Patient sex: F
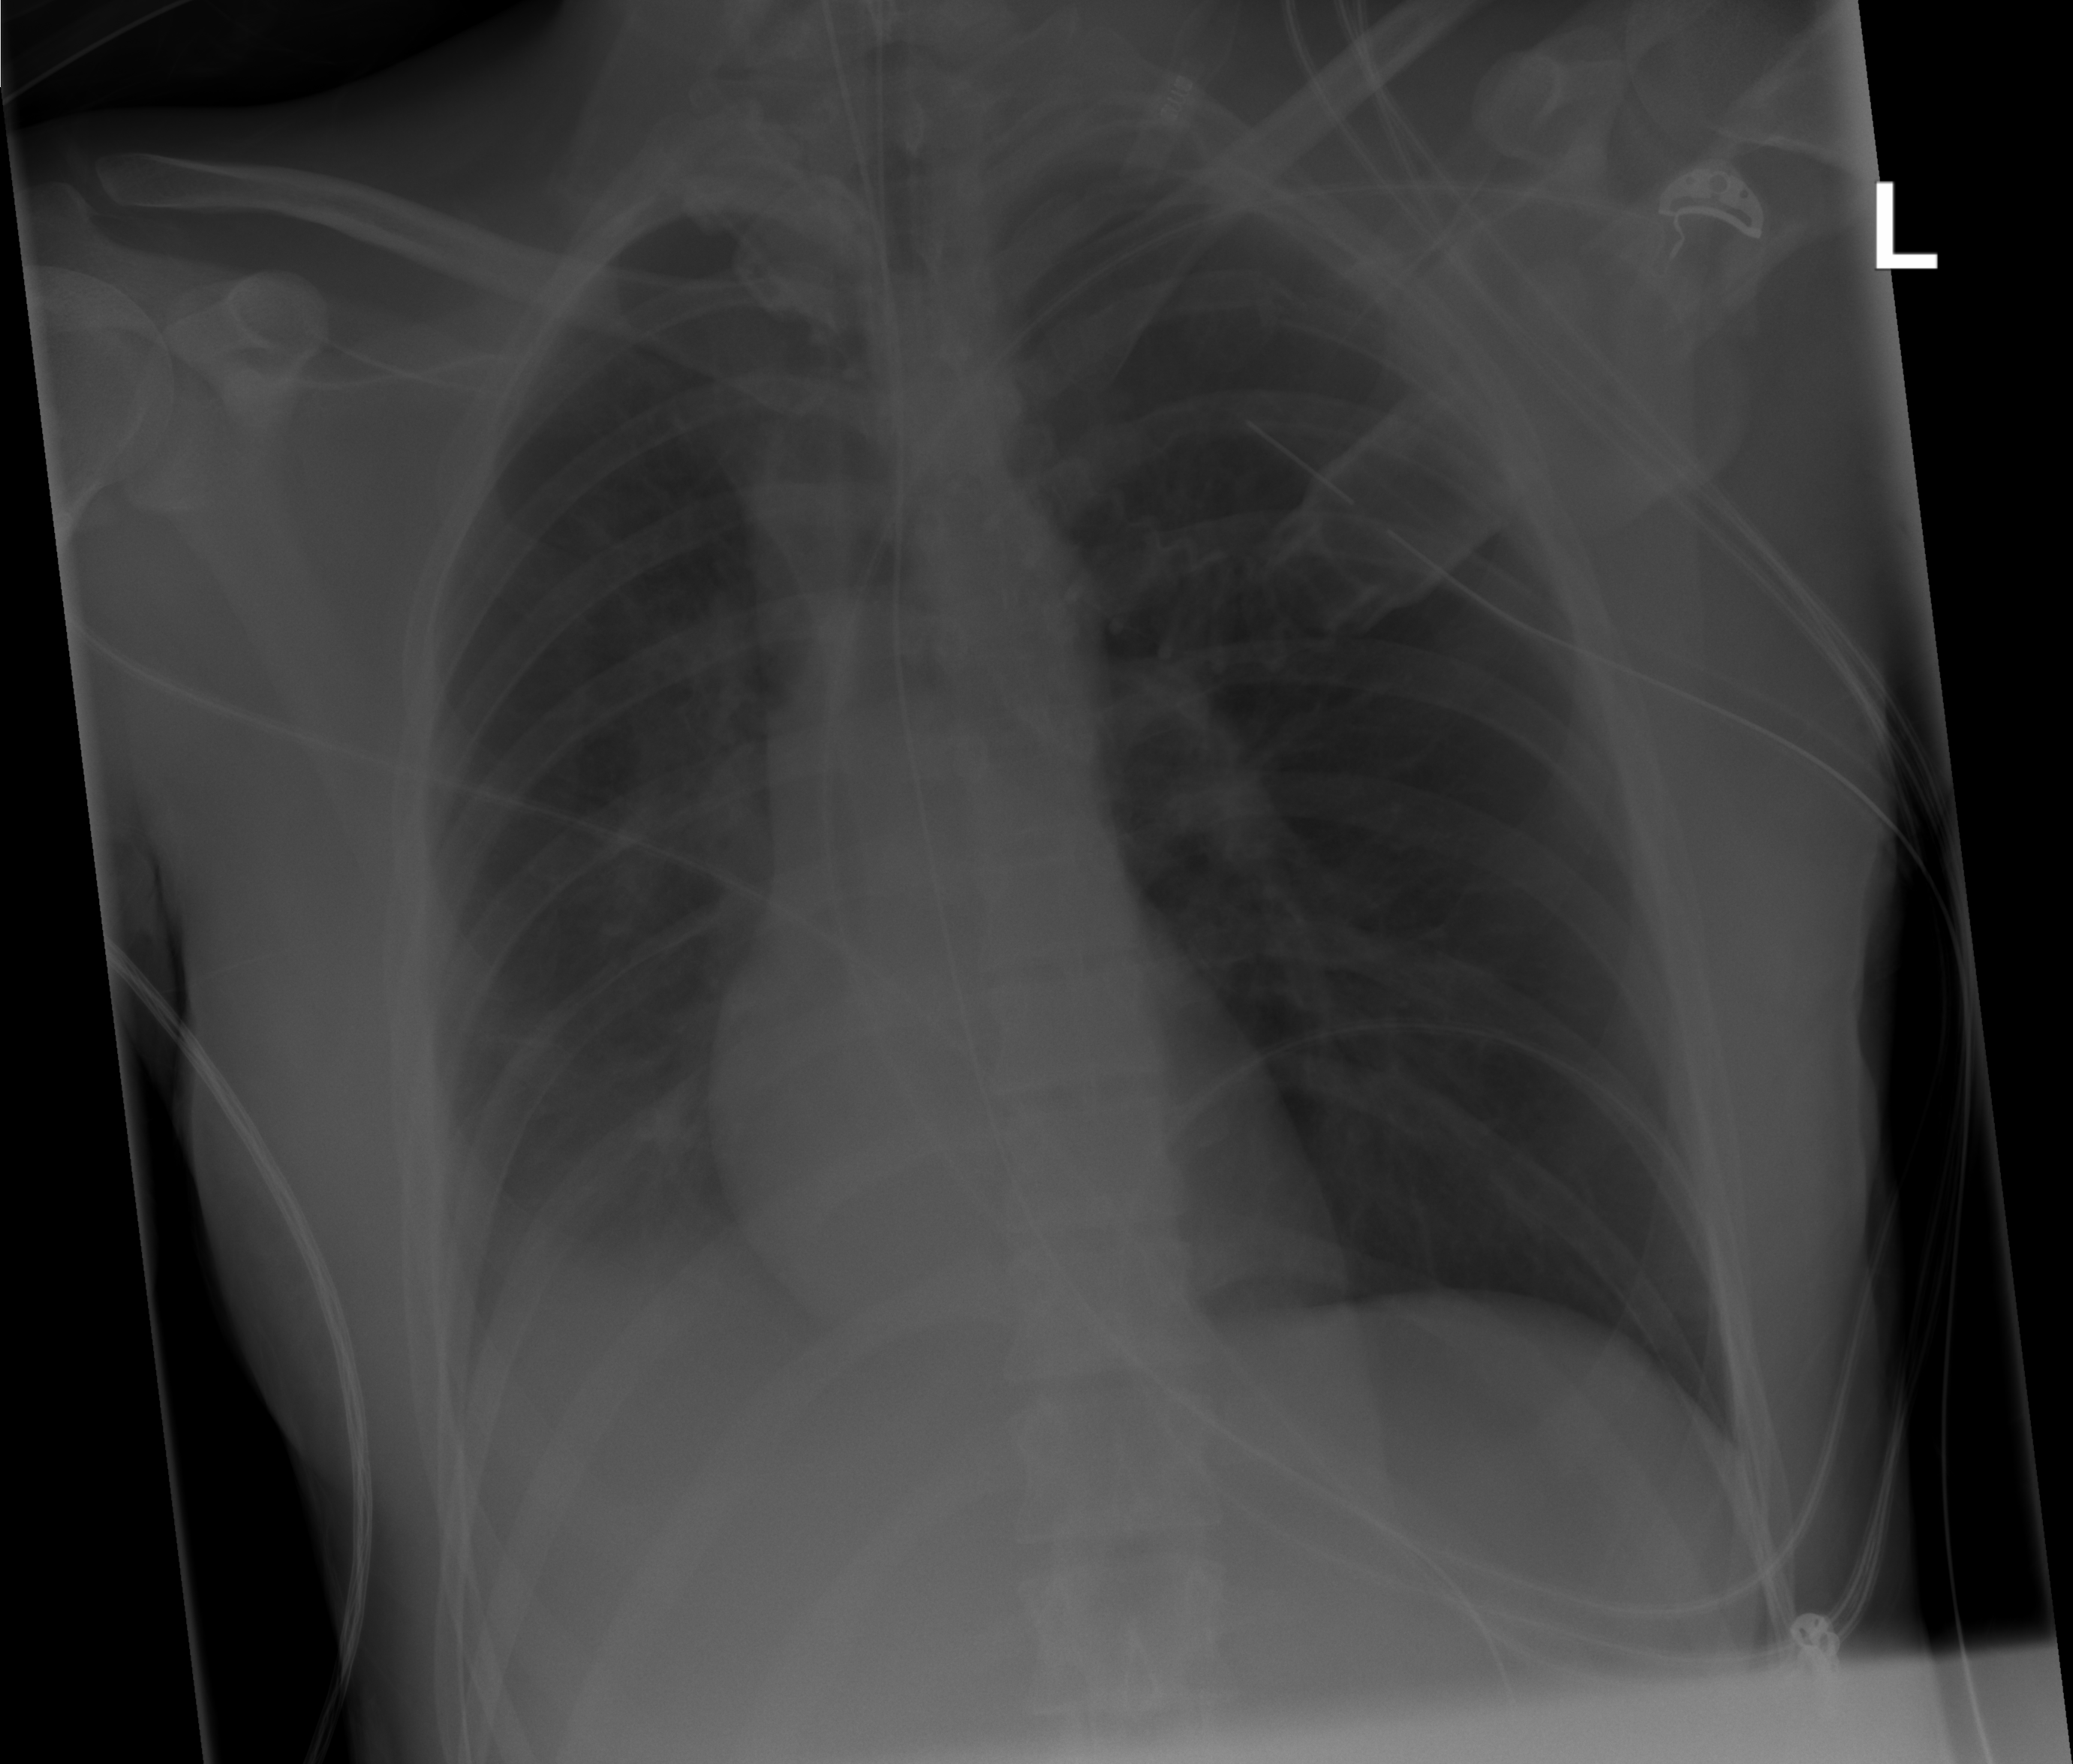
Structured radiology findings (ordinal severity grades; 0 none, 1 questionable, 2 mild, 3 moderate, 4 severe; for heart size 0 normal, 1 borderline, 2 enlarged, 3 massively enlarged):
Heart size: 0
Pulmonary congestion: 0
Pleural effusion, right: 2
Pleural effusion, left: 0
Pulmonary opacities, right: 0
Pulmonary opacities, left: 0
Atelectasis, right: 1
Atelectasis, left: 0